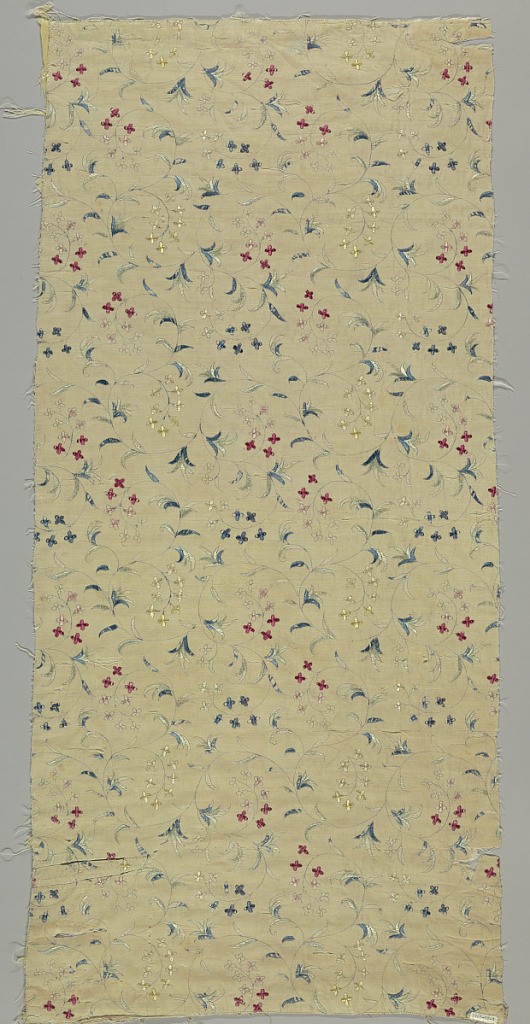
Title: Fragment
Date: early 19th century
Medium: silk on linen Technique: embroidered
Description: Linen fragment embroidered in silk in shades of blue, rose and white in a pattern of a delicate curving vine. Incomplete as indicated by the vine stem which is not worked. Piece is backed with a coarser linen and the flowers are worked through this lining.